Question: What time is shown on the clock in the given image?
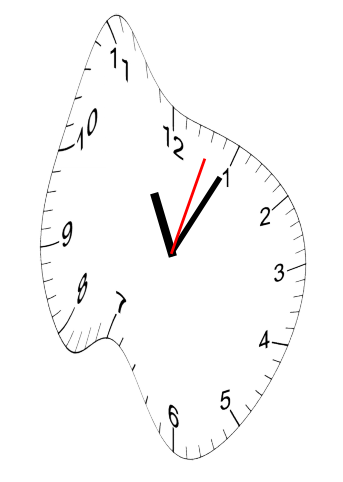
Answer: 11:05:03